Question: Hi I am having problems positioning several images. It is very important that max height of the site stays at approximately 580 pixels as I want to give the impression of a picture frame around the site. I have attached a picture to show how exactly the site is laid out and where I want to position my images in the top, middle and bottom divs. I do not want to have them as background images because I want to have some as links and I want to have some jquery animations (i.e. fadeIn and toggle) with the other images. This is a fluid layout but I do not want the vertical width to expand when the browser is at the min width of 780px, I also would like that the images are some what centred on the page.
I am still learning CSS so I have done the best I can but it is still out of position.
Thanks for your help
Site Layout Picture

'''
.container {
width: 100%;
max-width: 1096px;
min-width: 780px;
margin: 0 auto;}
.header {
background:#231f20;
height: 65px;
}
.sidebar1 {
padding: 0px;
float: left;
width: 65px;
background: #231f20;
margin: 0;
min-height: 450px;}
.sidebar2 {
float: right;
width: 65px;
background:#231f20;
margin: 0;
min-height: 450px;}
.main_content{
padding: 0px;
width: 80%;
float: left;
}
.footer {
height: 65px;
background:#231f20;
position: relative;
}
'''
HTML
'''
<body>
<div class="container">
<div class="header"></div>
<div class="sidebar1"></div>
<div class="main_content">
<div class="top"></div>
<div class="middle"></div>
<div class="bottom"></div>
</div>
<div class="sidebar2"></div>
</div>
</body>
'''
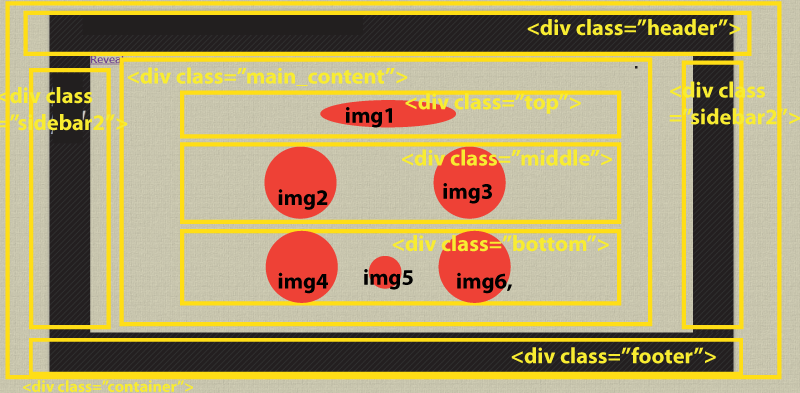
Answer: Add 'position: relative' to all the containing div's (you may have to set the 'height' of them to the height of the tallest image also). Then position all the images something like:
'''
.img1 { /* or whatever class name works for you */
position: absolute;
left: 50%; /* this centers it, if you want thirds, us 33%, 66%, etc. */
margin-right: -50px; /* note: 50px is an example, it needs to be half the width of your image width */
}
'''